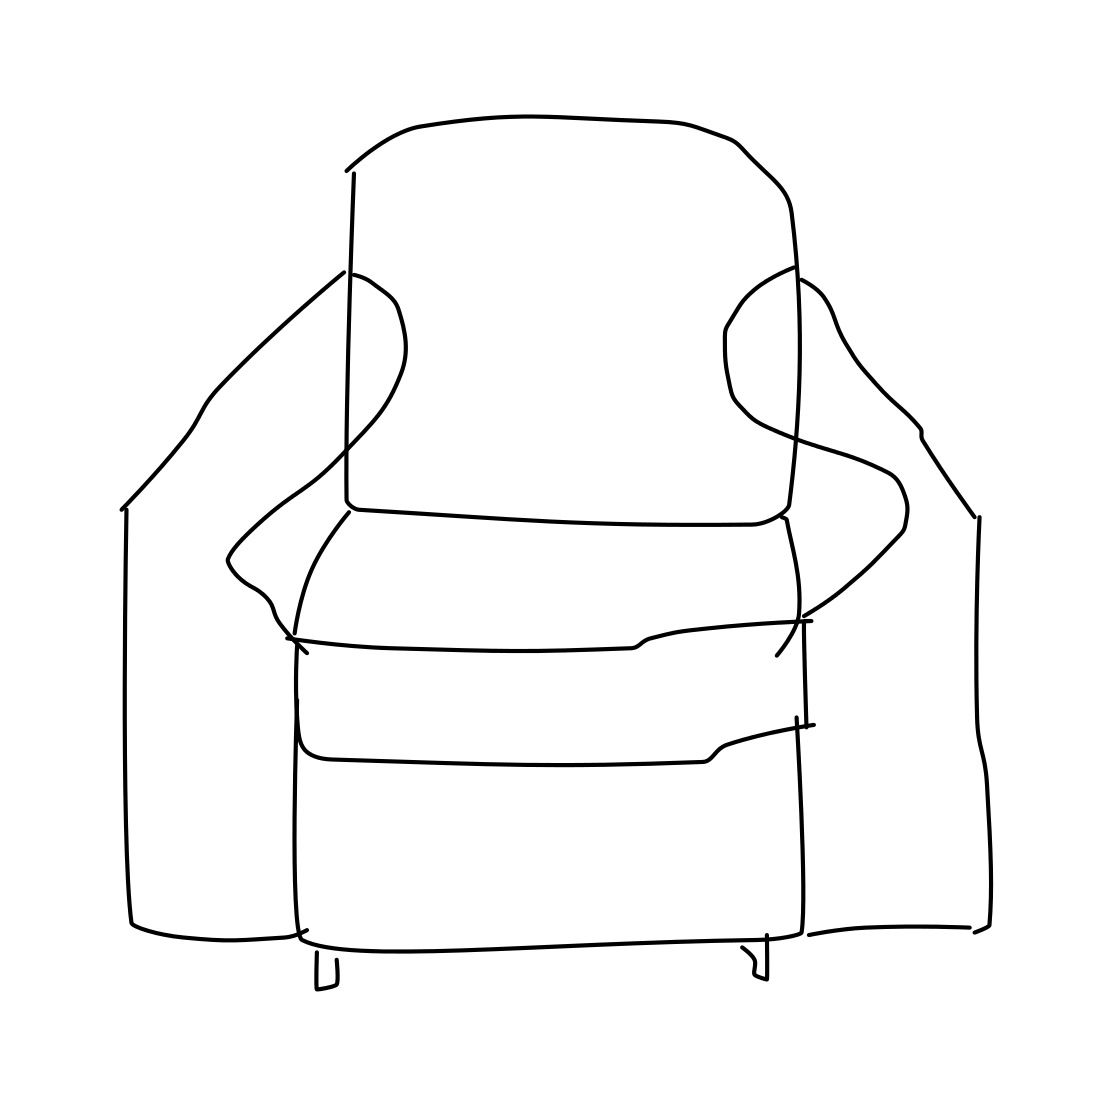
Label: armchair